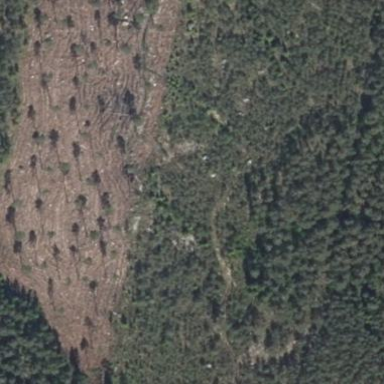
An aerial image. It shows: Clearcut area created by human activity.